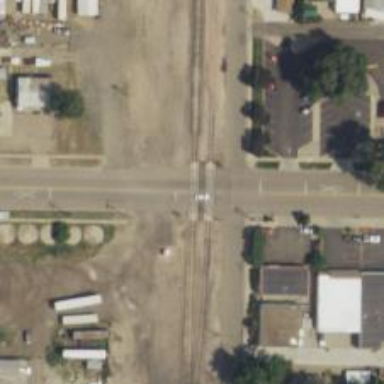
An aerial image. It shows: Railway level crossing.